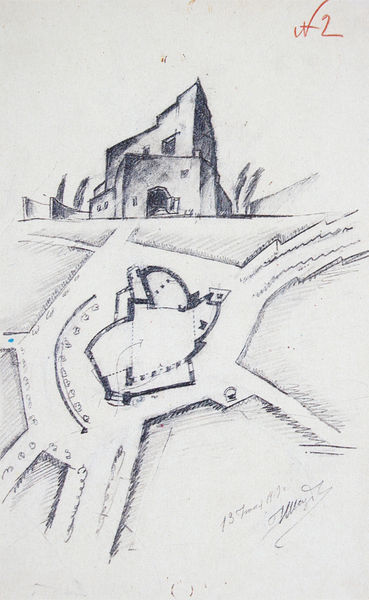
Titel: Architektonische Phantasie Nr.2
Künstler: Nikolai Iszelenow
Standort: Moskau
Institution: Tretjakow-Galerie
Schlagwörter: bäume, fenster, schwarz, skizze, strasse, weiss, zeichnung, haus, weg, wege, mauer, platz, tor, eingang, kreuzung, kreisel, flachdach, lageplan, wegbeschreibung